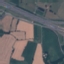
Land use / land cover class: Highway